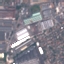
Land use / land cover class: Industrial